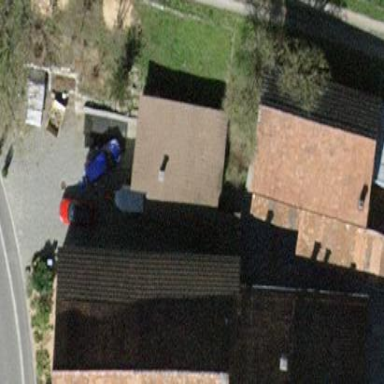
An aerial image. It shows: Shed.